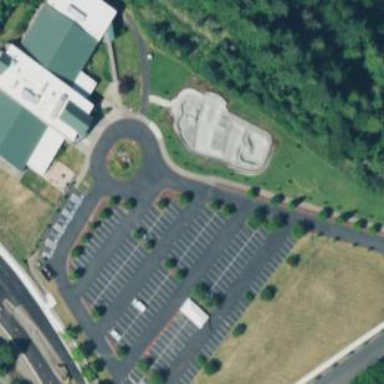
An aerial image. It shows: Community center.